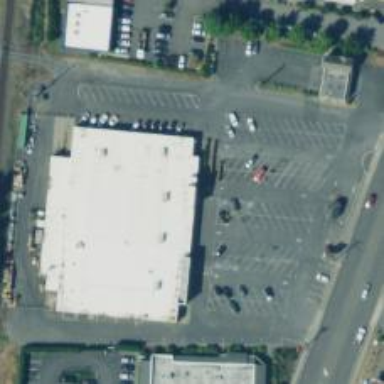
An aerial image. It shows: Supermarket.